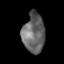
Tissue: prostate
Cell type: T cells
Senescence score: 0.7723
Nuclear area (px): 852
Mean DAPI intensity: 102.788